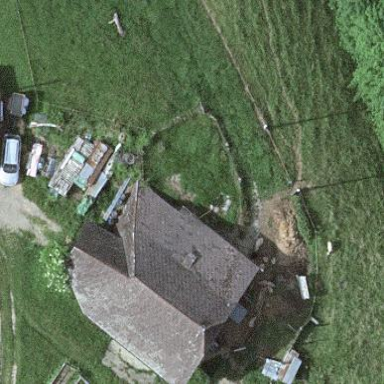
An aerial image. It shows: Farm building.